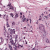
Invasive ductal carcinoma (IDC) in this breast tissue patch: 1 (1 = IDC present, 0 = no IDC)